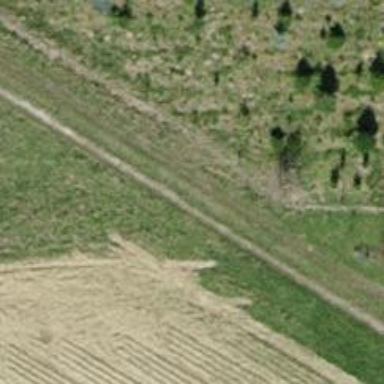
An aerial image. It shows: Grass track with grade4 quality surface.